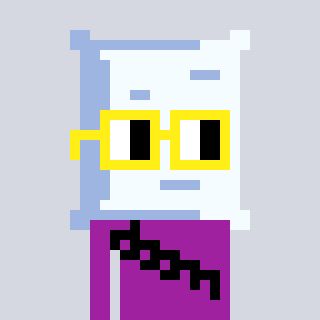
a pixel art character with square yellow glasses, a pillow-shaped head and a magenta-colored body on a cool background